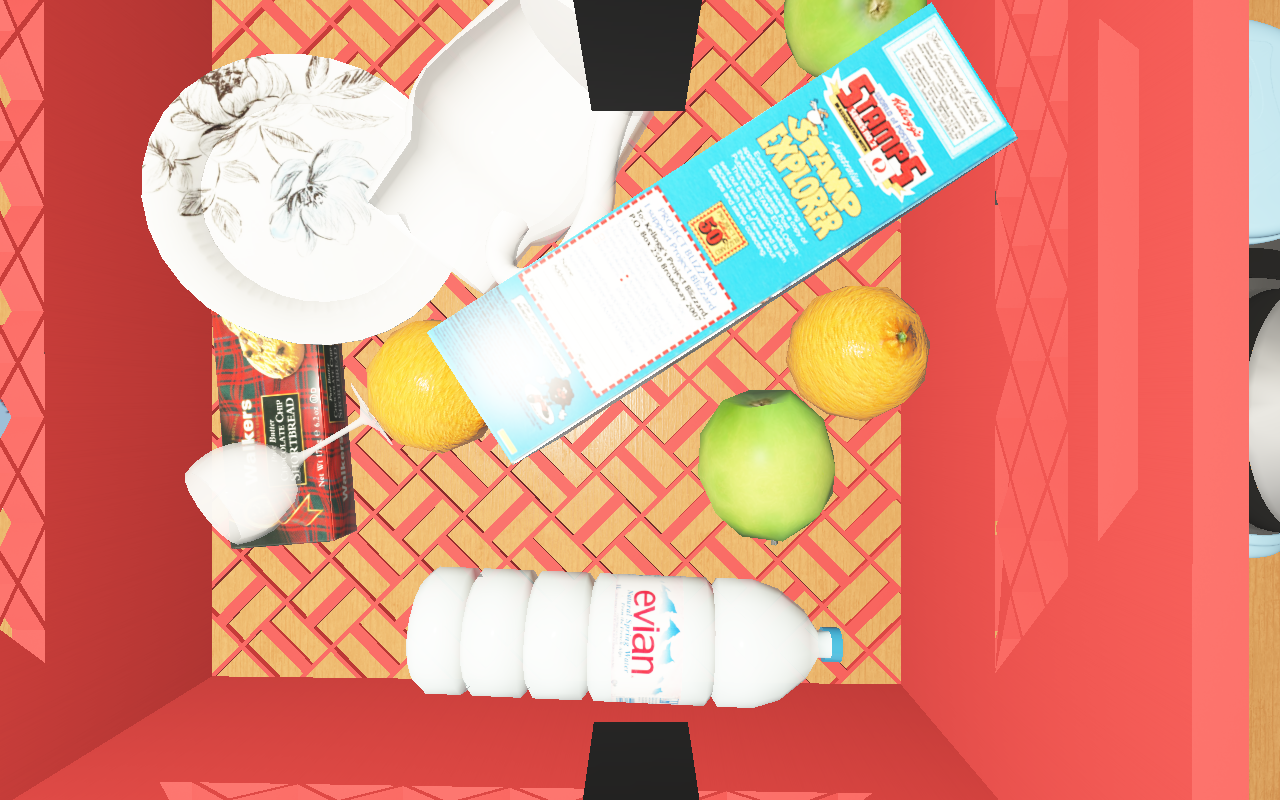
Objects in the scene:
carafe
water bottle
apple
apple
orange
spoon
plate
glass
biscuit box